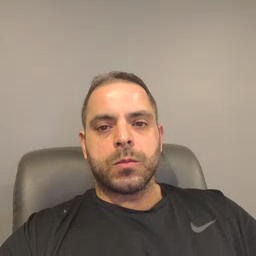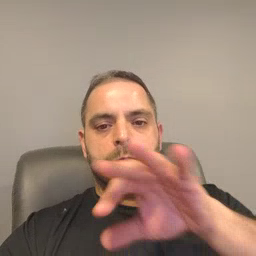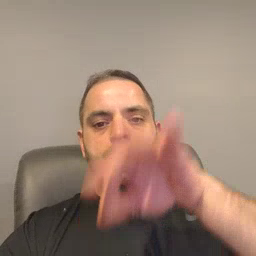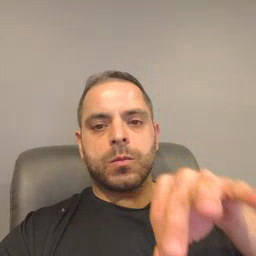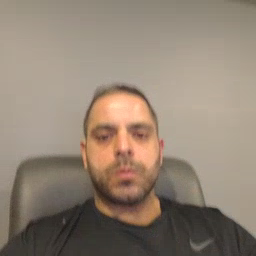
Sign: frenchfries